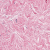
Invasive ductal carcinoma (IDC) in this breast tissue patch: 0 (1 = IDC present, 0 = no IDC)